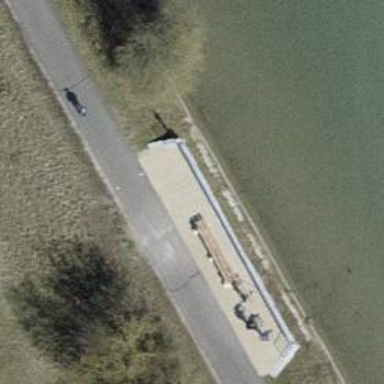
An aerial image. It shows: Brown bench in the vicinity.